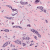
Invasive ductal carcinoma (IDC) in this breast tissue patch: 1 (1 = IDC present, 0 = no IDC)